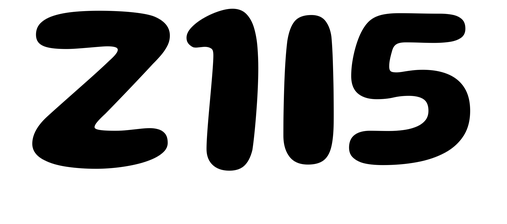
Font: Gluten_SemiBold